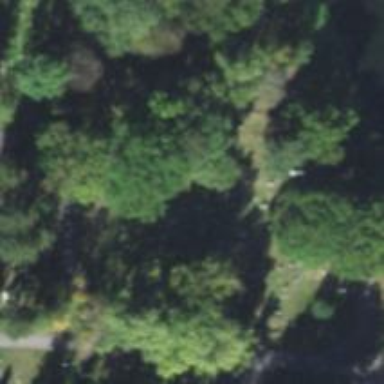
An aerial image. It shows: Historical memorial located in graveyard.